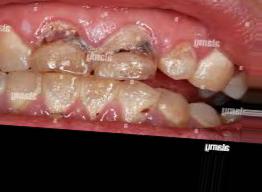
Condition: Caries